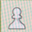
Piece: wP